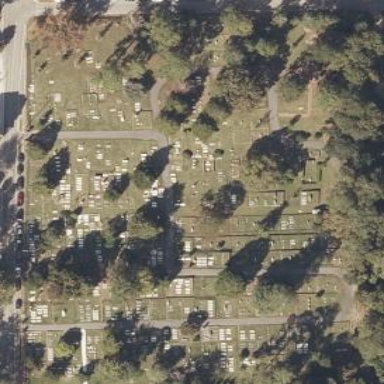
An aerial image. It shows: Cemetery.